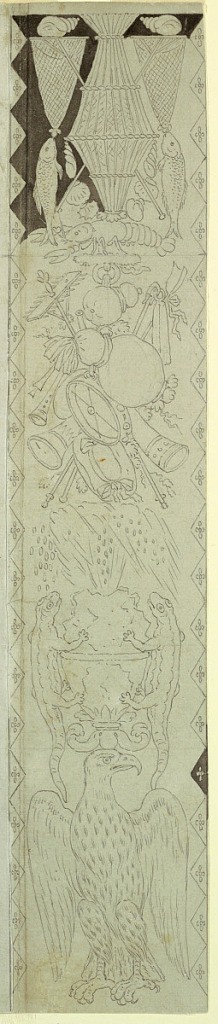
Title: Cartoon for Cotton Printing: Les Quatre Elements
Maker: Hartmann et Fils, Munster, France
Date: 1810–20
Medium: Pen and ink, brush and gray wash on cream laid paper
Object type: Drawing
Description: The design for a textile is composed of four vignettes, separated in pairs vertically, in the center of the composition by a strip composed of trophies symbolizing the elements, and at the repeat, by a strip showing the signs of the zodiac:
C: Pieced vertically on either side of center panel